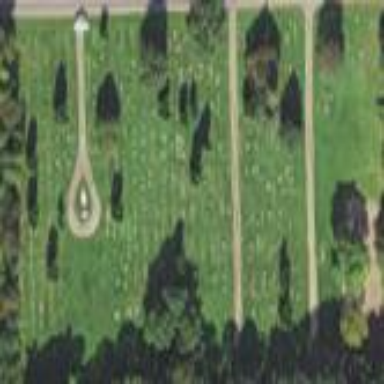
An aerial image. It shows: Graveyard used as cemetery.